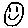
Label: smiley face